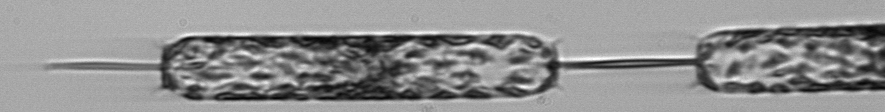
Label: Ditylum_brightwellii